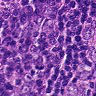
Metastatic tissue present: yes